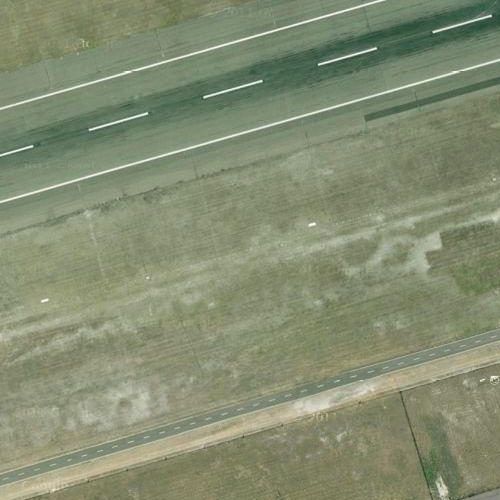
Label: sydney